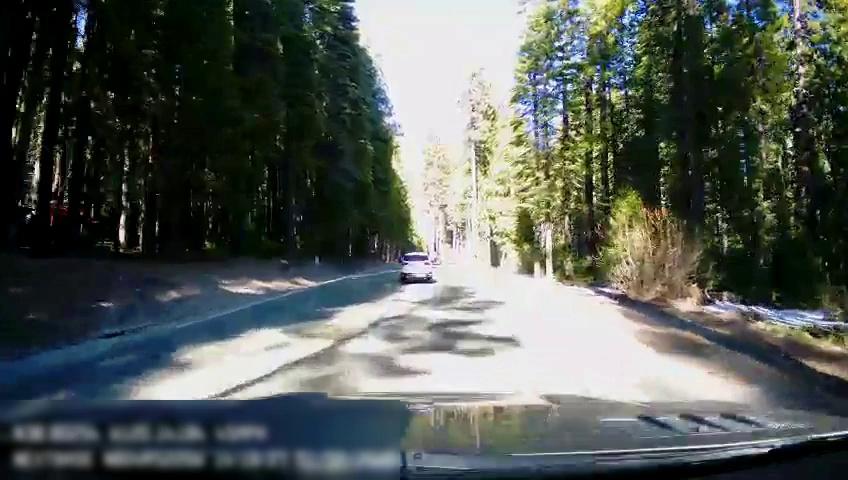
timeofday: Day
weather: Sunny
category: Drivable Space
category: Vehicles | SUV
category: Lanes | Opposite Lane